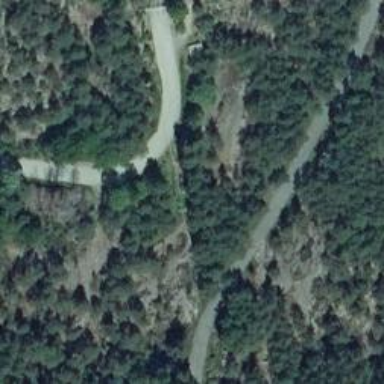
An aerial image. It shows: Path.